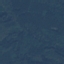
Land use / land cover: Forest